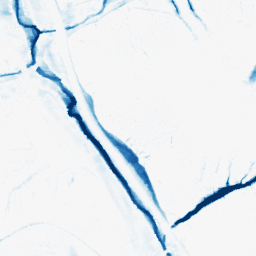
Category: morphological
Decomposition family: morphological_ellipse
Decomposition parameters: operation: closing
width: 10
height: 20
Upsampling method: bspline
Upsampling parameters: scale: 8
Upsampling scale: 8